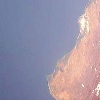
Label: water